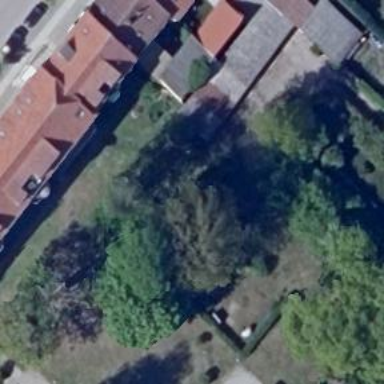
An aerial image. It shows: Group of garages.